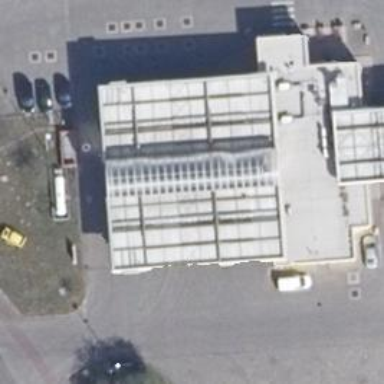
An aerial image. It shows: Fuel station.